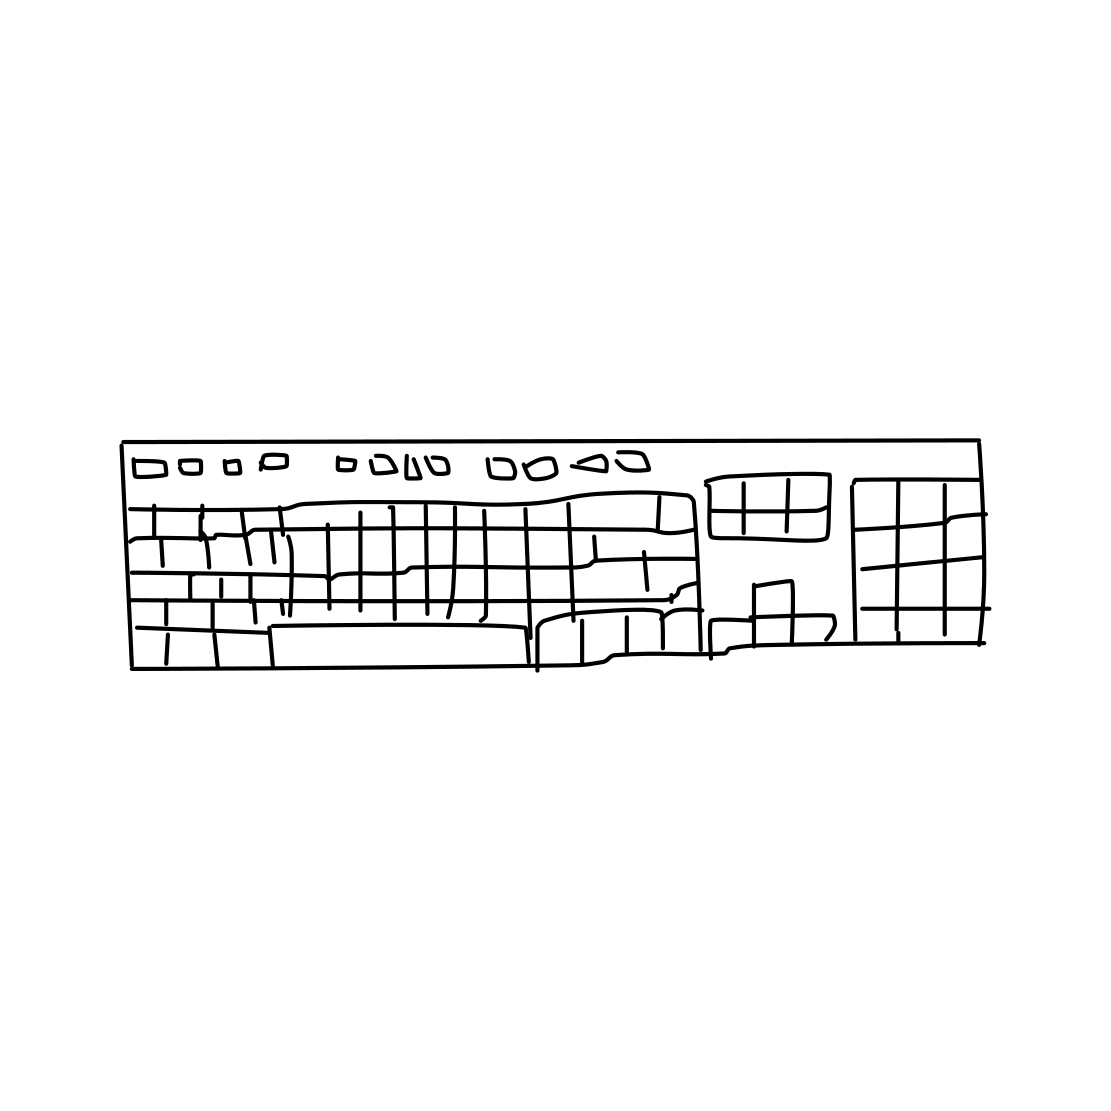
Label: keyboard